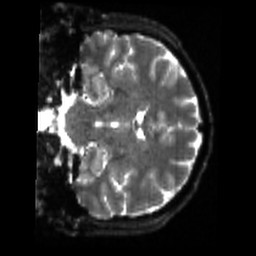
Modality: sbref
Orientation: coronal
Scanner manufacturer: siemens
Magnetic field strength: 3 T
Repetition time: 4 s
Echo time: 0.0594 s